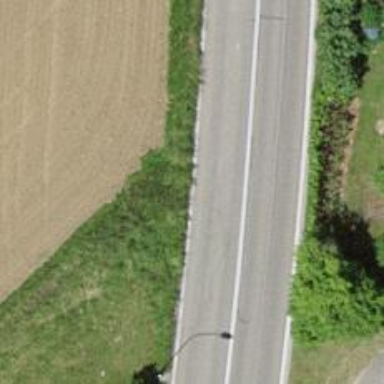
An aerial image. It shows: Secondary road.